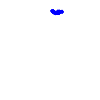
Particle: electron